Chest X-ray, PA view. Patient: 53 years old, sex F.
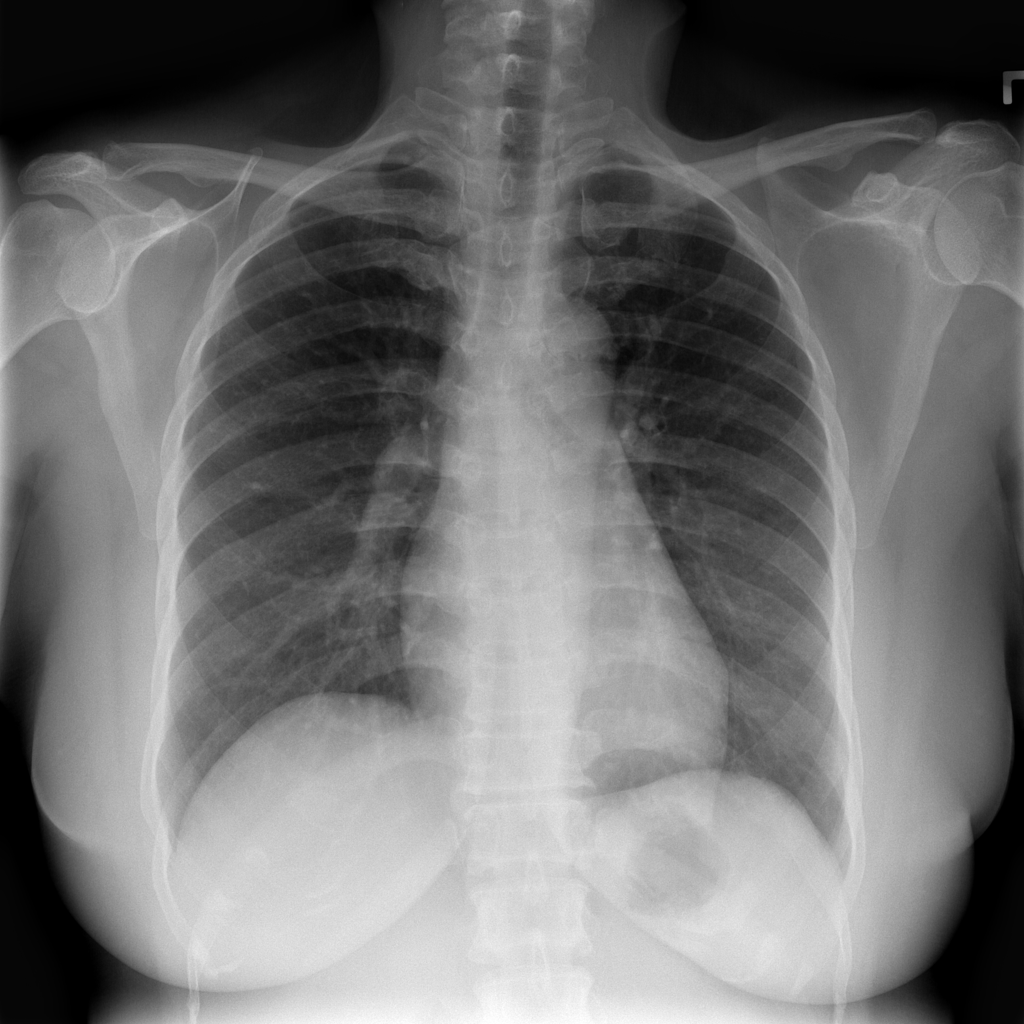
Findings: No Finding